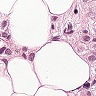
Metastatic tissue present: yes